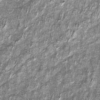
Label: not_dusty